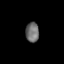
Tissue: lung
Cell type: Myeloid cells
Senescence score: 0.2381
Nuclear area (px): 262
Mean DAPI intensity: 108.485